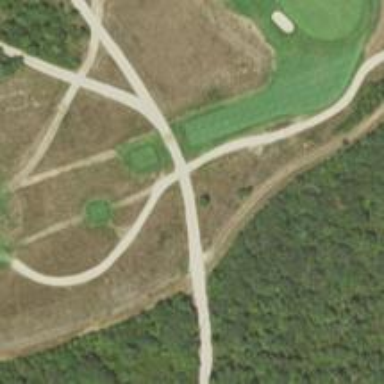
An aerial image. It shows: Pathway for golfing.